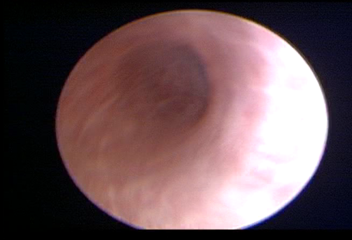
Modality: WLC
Class: Normal mucosa
Bladder cancer association: No